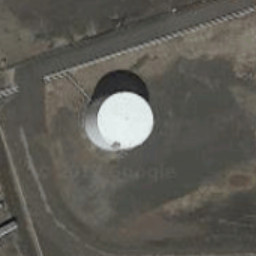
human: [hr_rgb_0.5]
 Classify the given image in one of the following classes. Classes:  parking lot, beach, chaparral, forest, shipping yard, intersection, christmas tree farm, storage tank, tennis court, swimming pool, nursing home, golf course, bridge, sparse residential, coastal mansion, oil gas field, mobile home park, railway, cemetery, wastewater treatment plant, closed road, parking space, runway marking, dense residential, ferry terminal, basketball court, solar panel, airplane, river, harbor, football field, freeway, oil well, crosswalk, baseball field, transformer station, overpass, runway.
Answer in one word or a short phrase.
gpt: storage tank